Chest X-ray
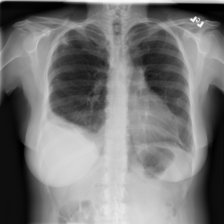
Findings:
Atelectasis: negative
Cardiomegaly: negative
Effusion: negative
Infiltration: negative
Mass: negative
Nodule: negative
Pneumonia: negative
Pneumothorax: negative
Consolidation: negative
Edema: negative
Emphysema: negative
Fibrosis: negative
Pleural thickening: positive
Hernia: negative